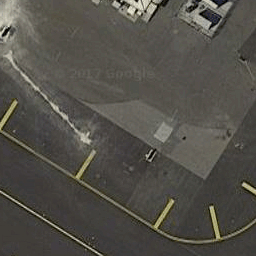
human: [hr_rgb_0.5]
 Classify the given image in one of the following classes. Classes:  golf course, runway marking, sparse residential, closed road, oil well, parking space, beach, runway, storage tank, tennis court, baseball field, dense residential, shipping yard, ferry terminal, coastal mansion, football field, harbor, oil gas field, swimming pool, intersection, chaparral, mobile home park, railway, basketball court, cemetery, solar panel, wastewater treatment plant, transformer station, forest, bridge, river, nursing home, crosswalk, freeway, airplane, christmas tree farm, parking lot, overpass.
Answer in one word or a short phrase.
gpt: runway marking